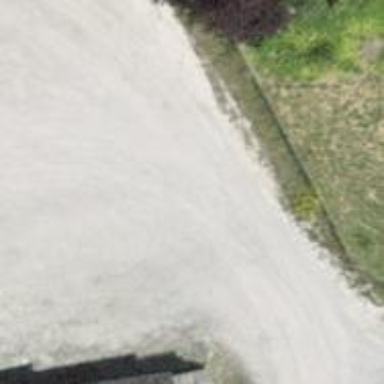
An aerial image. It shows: Fine gravel service road.